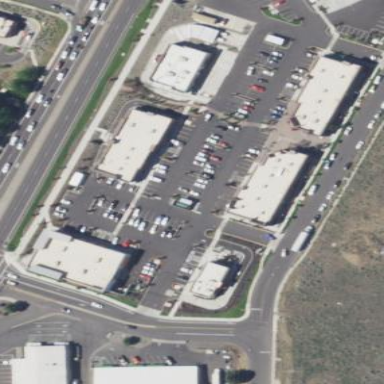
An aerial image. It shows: Parking area.